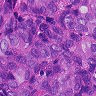
Metastatic tissue present: yes